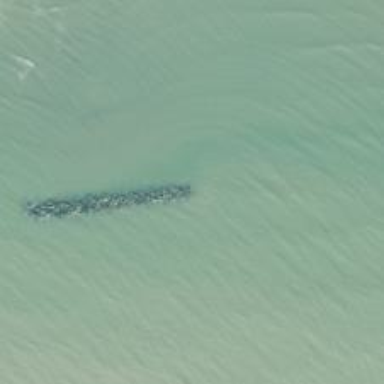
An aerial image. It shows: Breakwater structure.